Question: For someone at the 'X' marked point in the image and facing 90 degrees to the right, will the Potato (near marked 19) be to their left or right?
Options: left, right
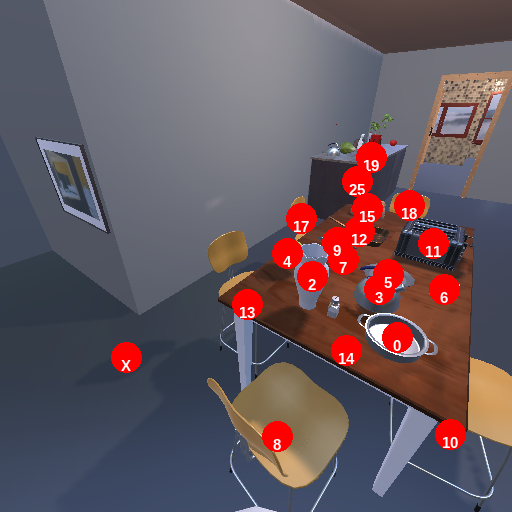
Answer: left